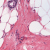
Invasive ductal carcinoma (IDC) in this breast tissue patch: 1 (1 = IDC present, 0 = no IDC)